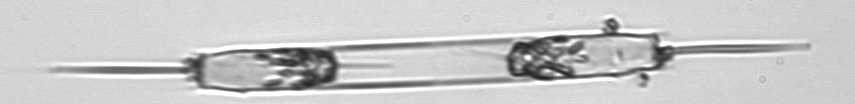
Label: Ditylum_brightwellii